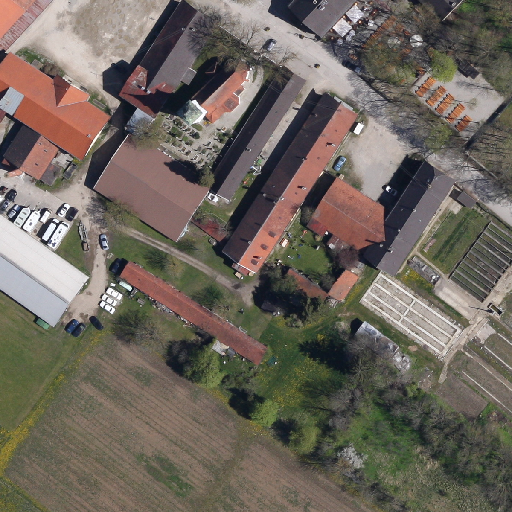
Referring expression: truck in the parking area